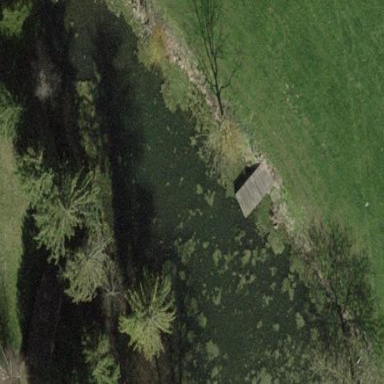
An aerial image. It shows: Peaceful pond surrounded by nature.